Question: I am using the iOS YouTube Player helper (<URL> and it works just fine but the preview image is not the size of my view and I can't figure out how to change it so it fits within the UIView I've created. How can I make it fill the view?
Here is what it looks like.

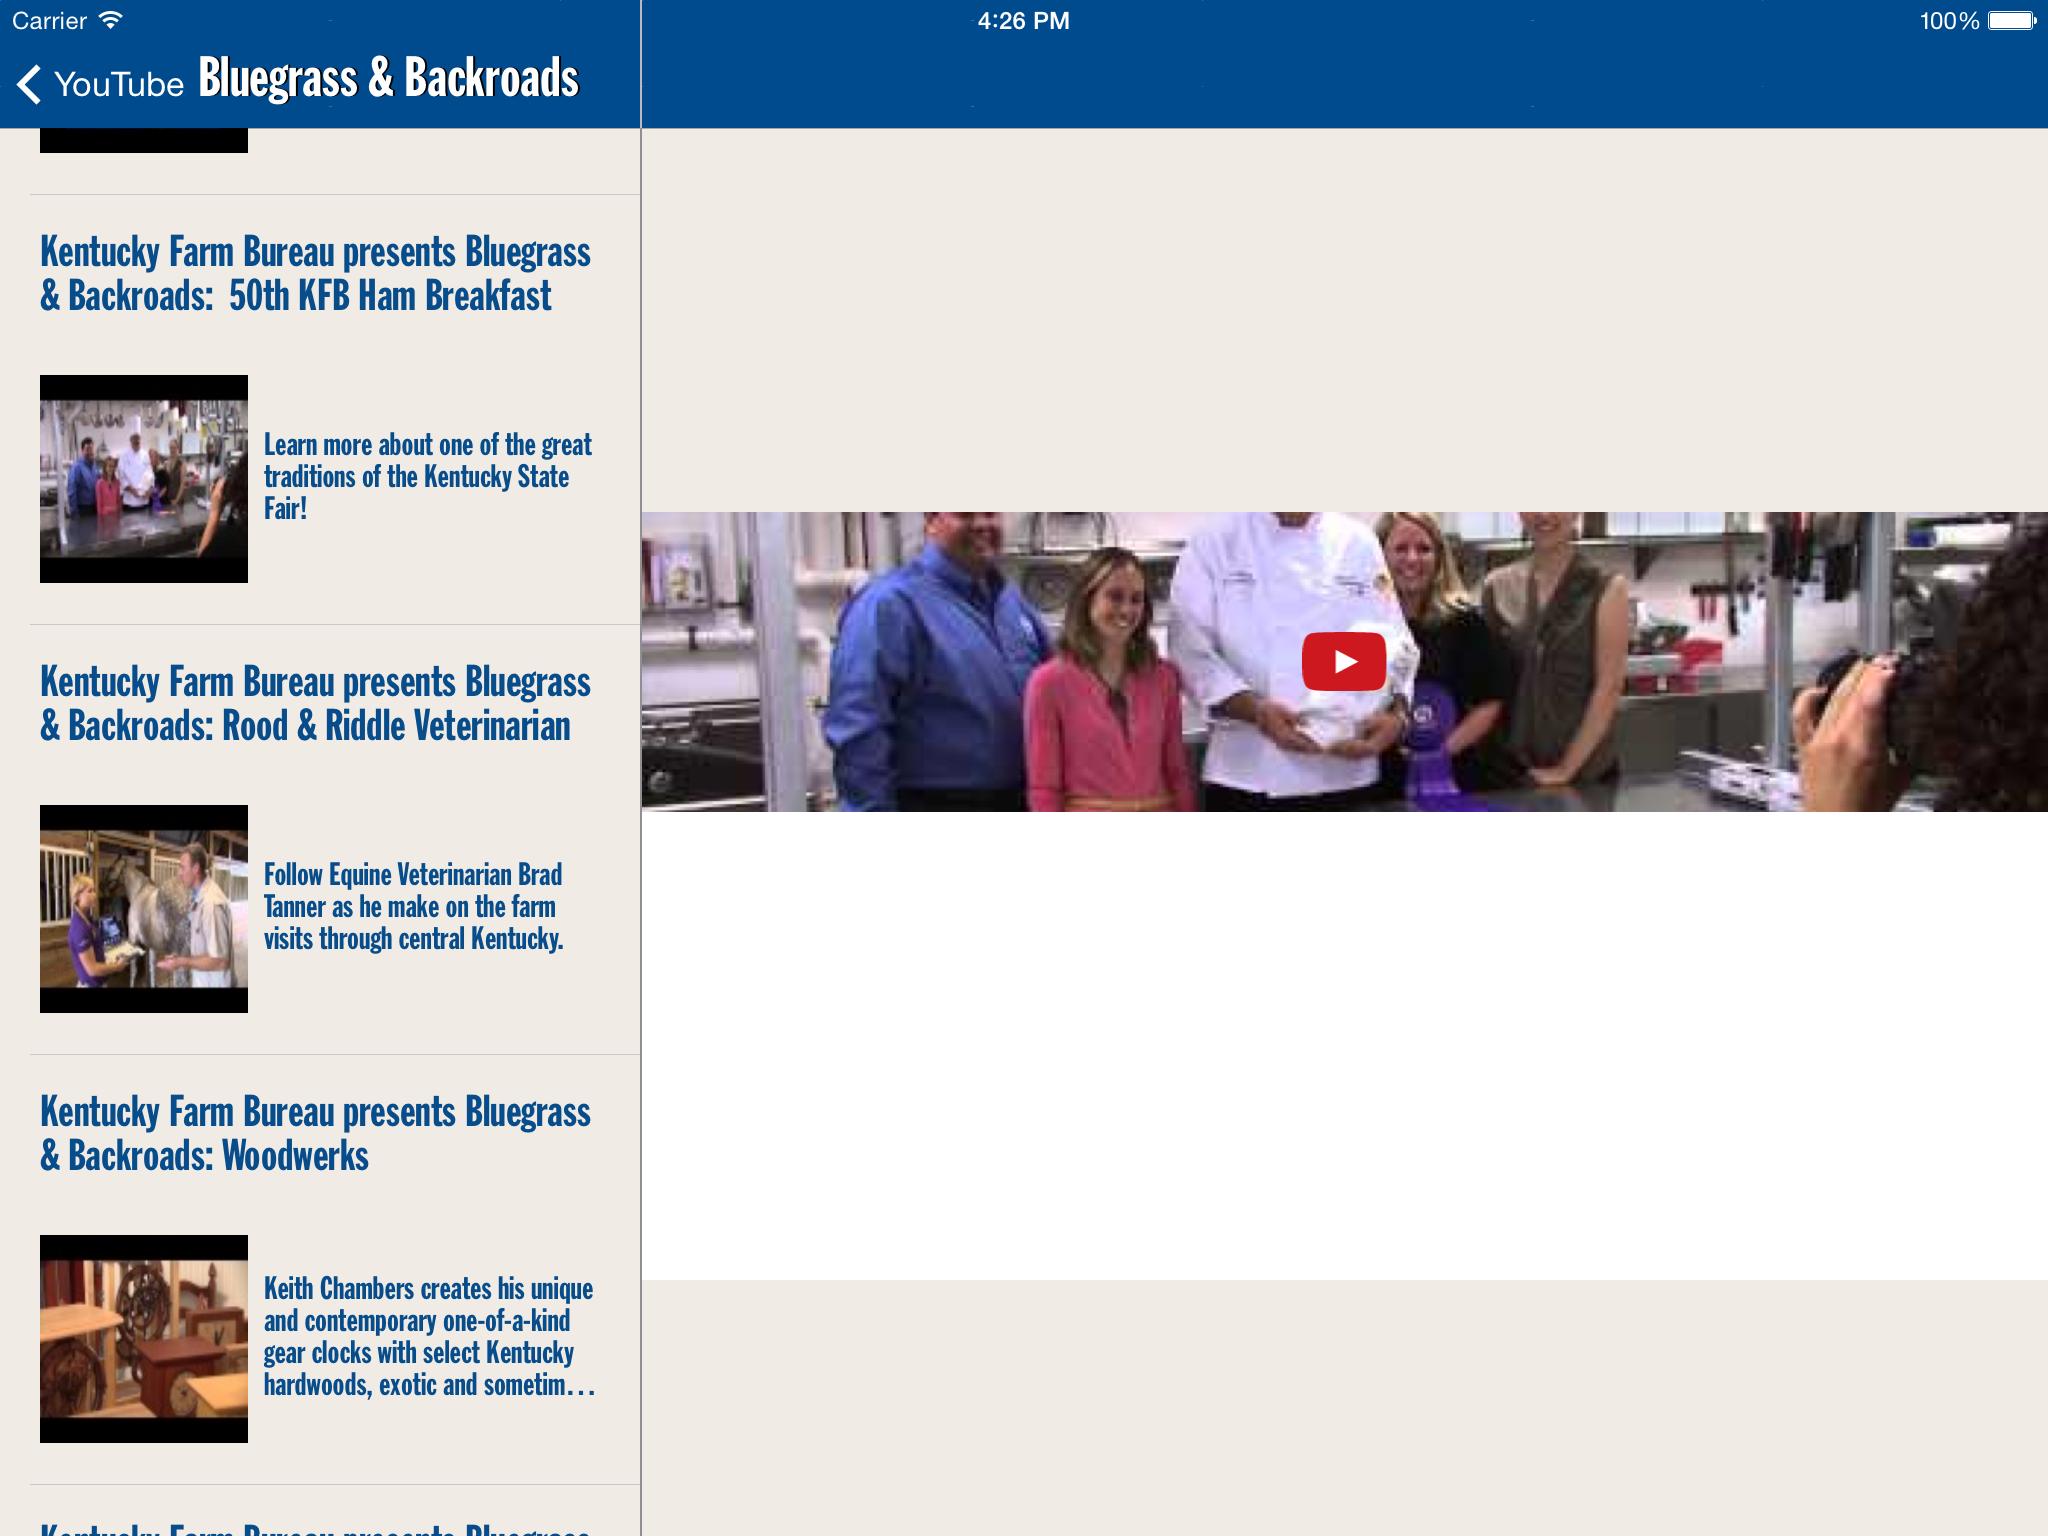
Answer: This solved it for me:
In the Assets folder there should be an html file named "YTPlayerView-iframe-player.html"
Replace the existing code between "style" tags as shown below and this will make sure the Player fills 100% of the YTPlayerView:
'''
<style>
body { margin: 0; width:100%%; height:100%%; }
html { width:100%%; height:100%%; }
</style>
'''
Hope this helps a bit! Have a great weekend!